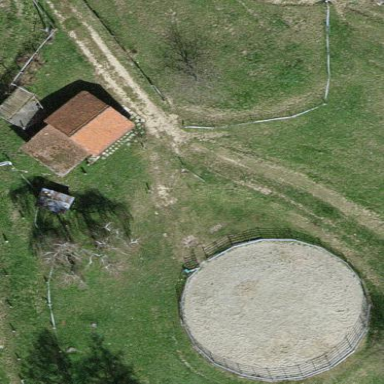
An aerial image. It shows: Farmyard area.